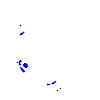
Particle: pion